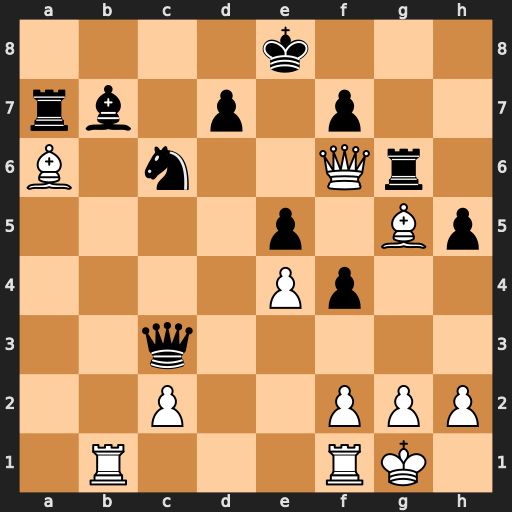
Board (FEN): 4k3/rb1p1p2/B1n2Qr1/4p1Bp/4Pp2/2q5/2P2PPP/1R3RK1
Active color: w
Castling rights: -
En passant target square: -
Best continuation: Qh8+ Rg8 Qxg8#